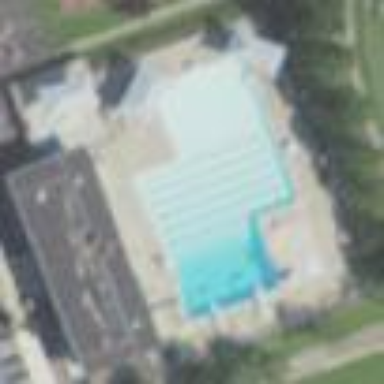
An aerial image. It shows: Swimming pool area designated for leisure and sport.